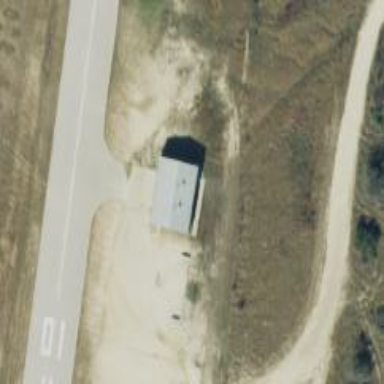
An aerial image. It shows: Image of taxiway at airport.